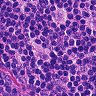
Metastatic tissue present: no